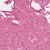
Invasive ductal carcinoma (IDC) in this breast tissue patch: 0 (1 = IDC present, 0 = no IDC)